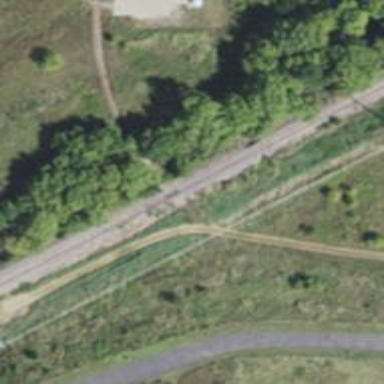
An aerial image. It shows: Level crossing along the railway.